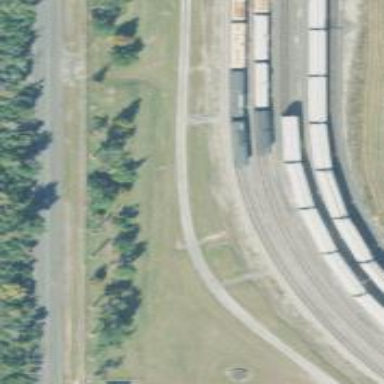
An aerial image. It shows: Railway spur service.